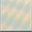
Piece: xx